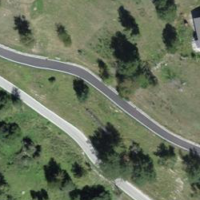
EUNIS habitat code: 24
Species observed at this site:
Euphorbia cyparissias